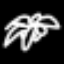
Label: palm tree